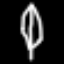
Label: leaf